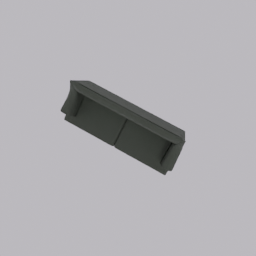
Label: furniture